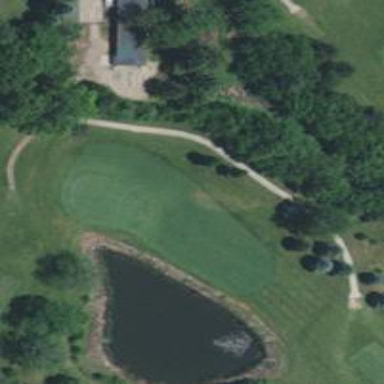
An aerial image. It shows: Golf hole.